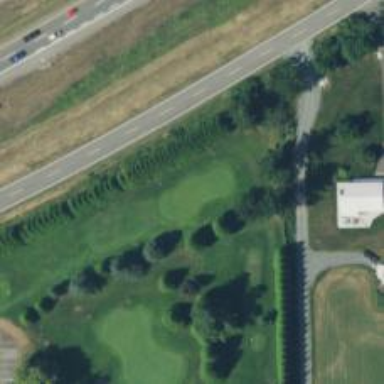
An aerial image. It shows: View of golf hole.